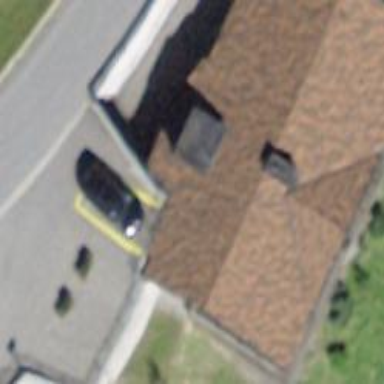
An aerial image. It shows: Building with tiled roof.